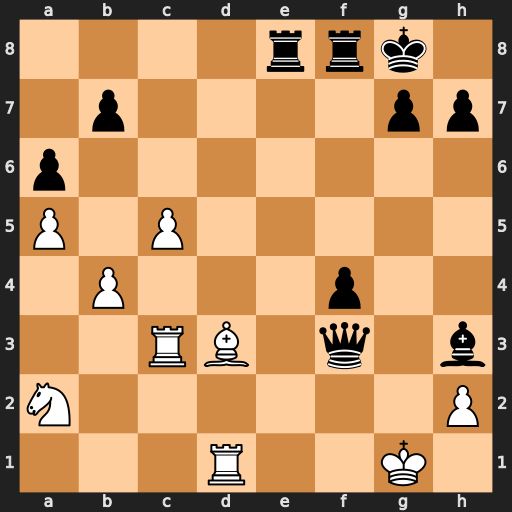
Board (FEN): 4rrk1/1p4pp/p7/P1P5/1P3p2/2RB1q1b/N6P/3R2K1
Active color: w
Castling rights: -
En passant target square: -
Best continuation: Bc4+ Kh8 Rxf3